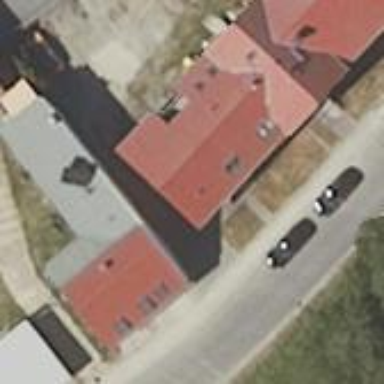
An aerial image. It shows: Simple house.